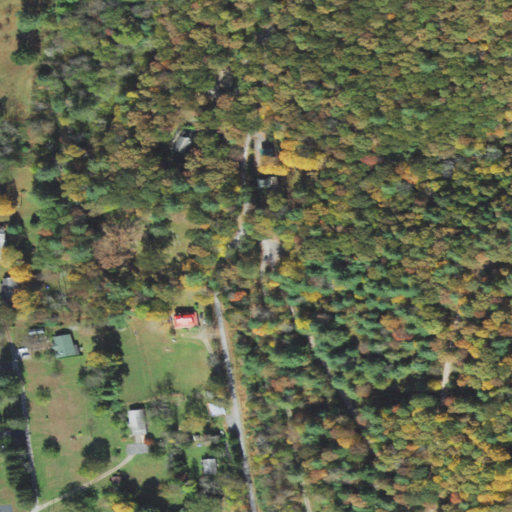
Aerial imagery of valley in Pennsylvania named Cemetery Hollow containing mixed forest, open development, deciduous forest, pasture, low intensity development, evergreen forest, and woody wetlands